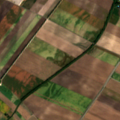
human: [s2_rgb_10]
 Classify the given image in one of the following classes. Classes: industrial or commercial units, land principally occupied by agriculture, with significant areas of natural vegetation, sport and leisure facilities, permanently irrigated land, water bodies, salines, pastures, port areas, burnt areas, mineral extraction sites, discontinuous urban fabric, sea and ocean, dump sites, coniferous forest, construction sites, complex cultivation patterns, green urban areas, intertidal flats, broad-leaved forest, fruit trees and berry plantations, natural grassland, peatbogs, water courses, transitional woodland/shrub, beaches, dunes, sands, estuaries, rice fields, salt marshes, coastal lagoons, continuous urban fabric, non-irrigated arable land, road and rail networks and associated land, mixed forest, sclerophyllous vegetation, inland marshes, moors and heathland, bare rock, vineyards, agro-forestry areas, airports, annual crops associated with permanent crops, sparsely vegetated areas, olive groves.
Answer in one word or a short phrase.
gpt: discontinuous urban fabric, non-irrigated arable land, complex cultivation patterns